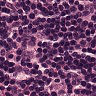
Metastatic tissue present: no